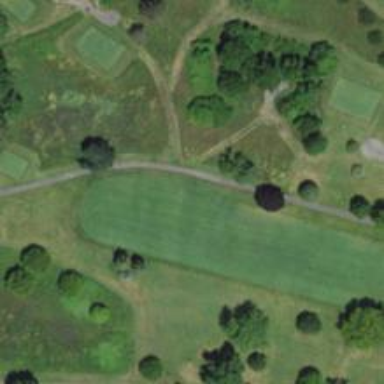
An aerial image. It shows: Service road used as golf cart path.